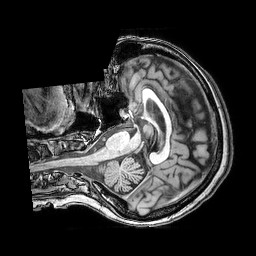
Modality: T1w
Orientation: axial
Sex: female
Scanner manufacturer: philips
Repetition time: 0.008117 s
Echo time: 0.00371 s